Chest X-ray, PA view. Patient: 75 years old, sex F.
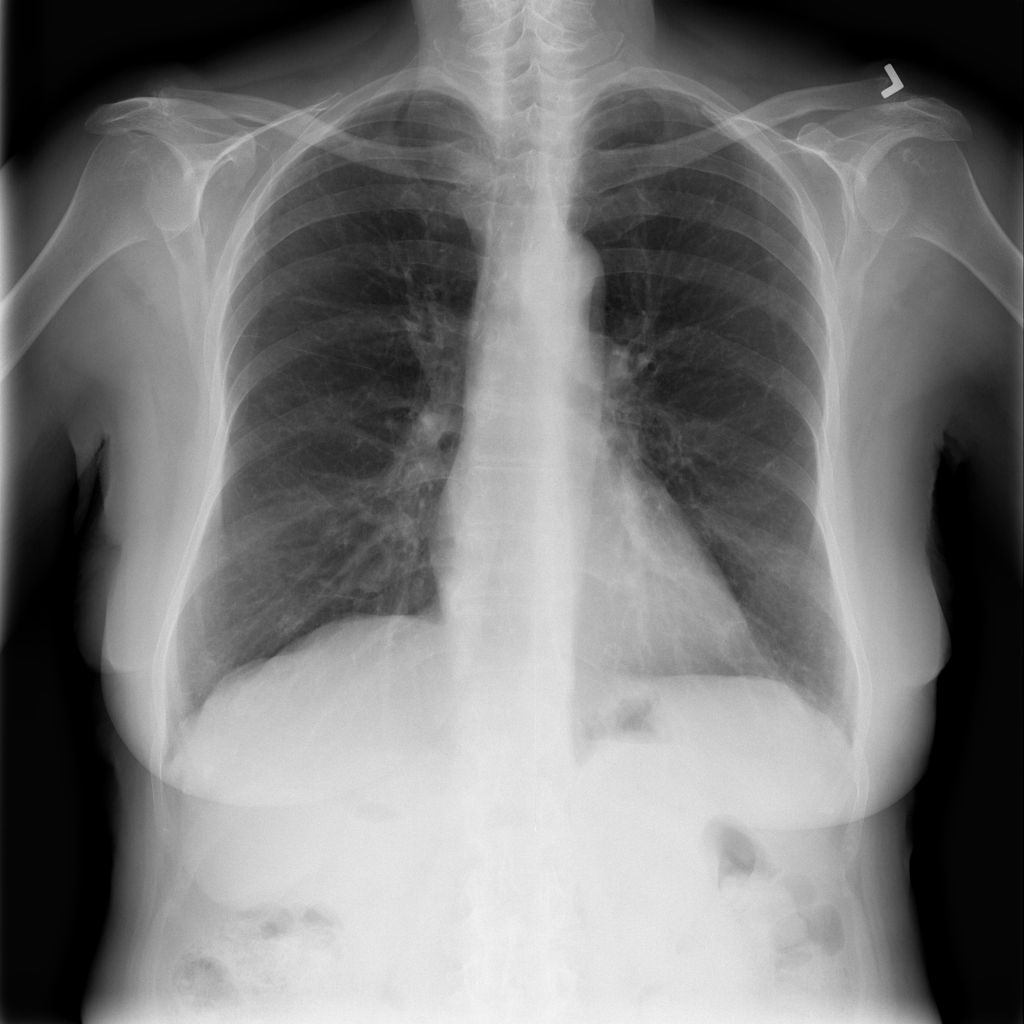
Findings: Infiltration